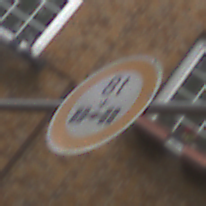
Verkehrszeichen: TatsaechlicheAchslast
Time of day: MorningAfternoon
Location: Outdoor (Urban)
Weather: Overcast
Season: NotSpecified
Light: Natural